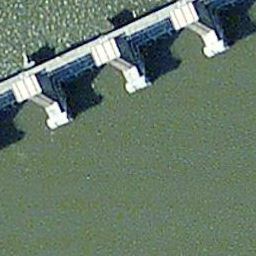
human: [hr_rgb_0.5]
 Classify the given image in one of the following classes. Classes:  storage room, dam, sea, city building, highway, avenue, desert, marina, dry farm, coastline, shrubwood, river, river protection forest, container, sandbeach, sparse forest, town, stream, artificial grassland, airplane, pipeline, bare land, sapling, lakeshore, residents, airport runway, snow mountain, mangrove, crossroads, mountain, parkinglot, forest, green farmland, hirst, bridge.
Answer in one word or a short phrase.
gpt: dam